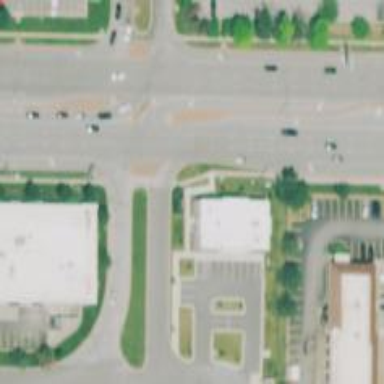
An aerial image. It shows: Solid stop line on the road marking.